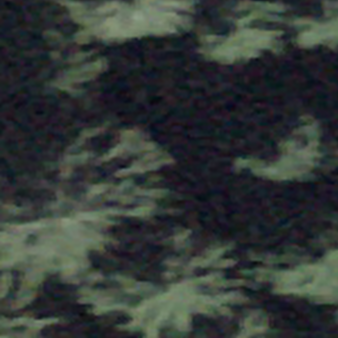
Label: other